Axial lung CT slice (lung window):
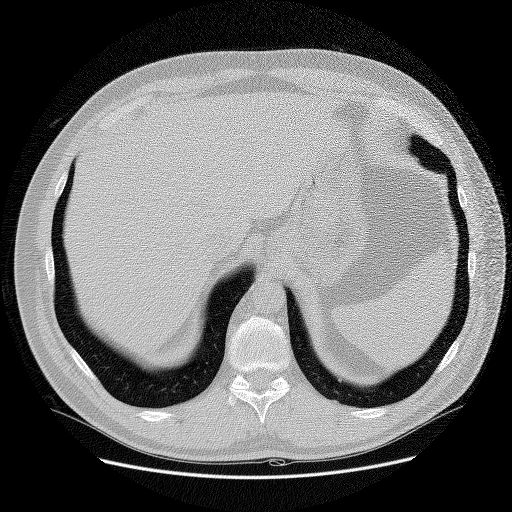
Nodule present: no